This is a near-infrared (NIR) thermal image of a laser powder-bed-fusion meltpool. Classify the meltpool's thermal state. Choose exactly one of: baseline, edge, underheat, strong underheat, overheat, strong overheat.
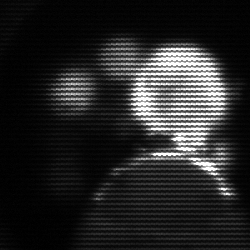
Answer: baseline